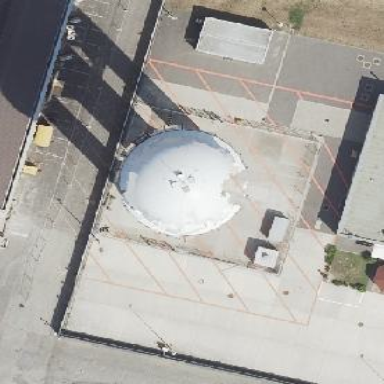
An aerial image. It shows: White building with dome-shaped white roof.